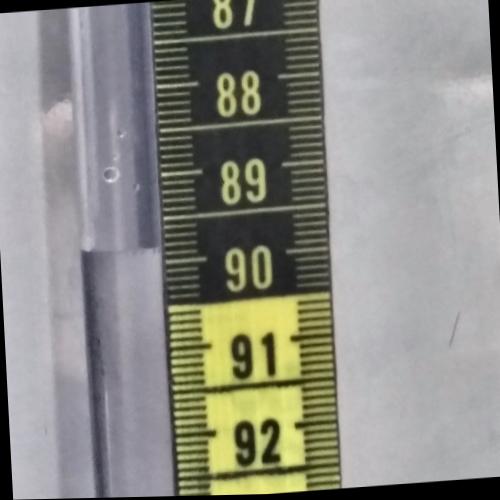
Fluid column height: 89.8 cm